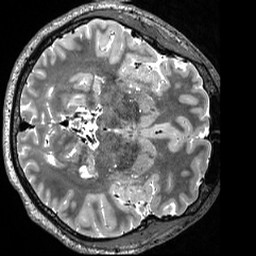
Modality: T2w
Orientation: axial
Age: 31
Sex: male
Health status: healthy
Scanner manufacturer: siemens
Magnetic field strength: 3 T
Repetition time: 3.2 s
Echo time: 0.563 s